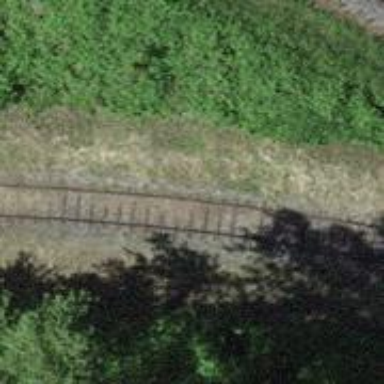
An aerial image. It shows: Railway spur service.